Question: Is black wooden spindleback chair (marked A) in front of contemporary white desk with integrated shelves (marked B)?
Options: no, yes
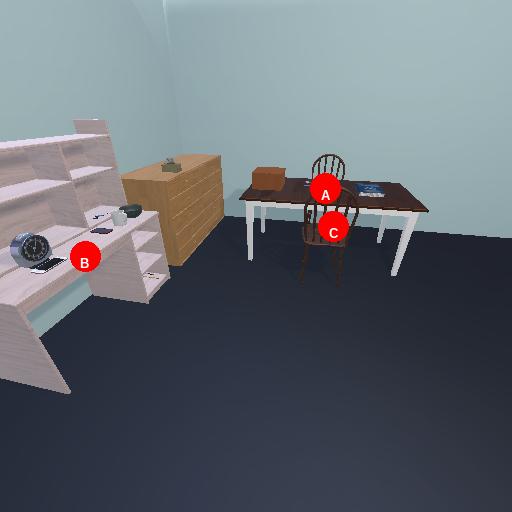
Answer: no